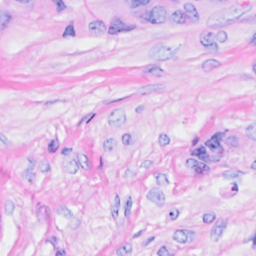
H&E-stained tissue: Breast